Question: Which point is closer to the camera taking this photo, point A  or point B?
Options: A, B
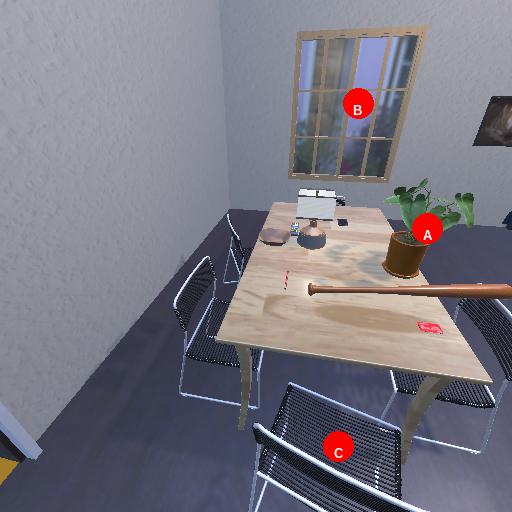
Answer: A